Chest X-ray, AP view. Patient: 64 years old, sex M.
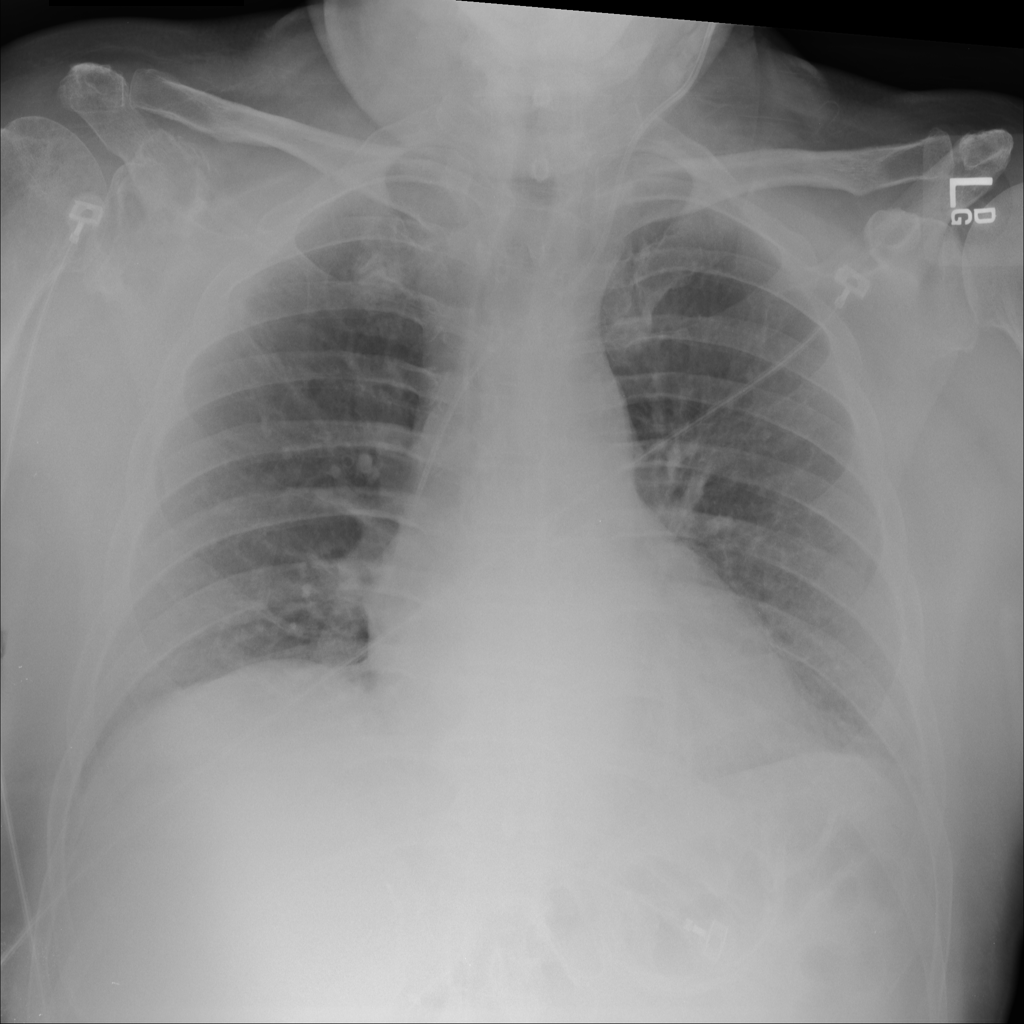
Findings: No Finding